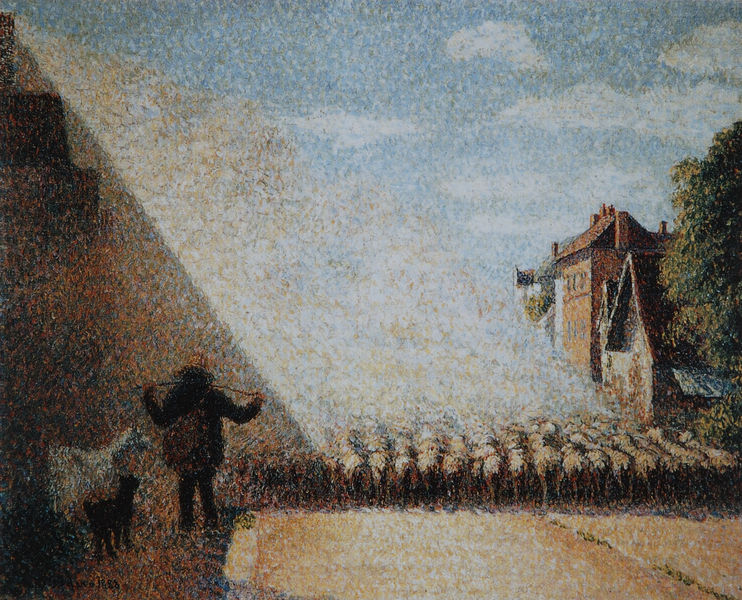
Titel: Le Troupeau de moutons. Éragny-sur-Epte, Die Schafherde in Èragny-sur-Epte
Künstler: Camille Pissarro
Institution: (Privatsammlung)
Schlagwörter: baum, blau, dunkel, gemälde, himmel, mann, schatten, weiß, wolken, bäume, dreieck, gelb, grün, impressionismus, landschaft, stadt, blumen, braun, fenster, hell, hut, licht, rücken, schwarz, strasse, dach, gebäude, haus, hund, hunde, rot, tier, tiere, weg, wolke, malerei, menge, arme, mensch, bild, öl, häuser, natur, gehen, pfad, rauch, sonne, gold, mantel, realismus, person, schulter, schornstein, stock, beine, bein, hintern, rückenansicht, man, ort, stab, pointilismus, farben, dächer, mauer, dunst, farbe, nebel, herde, treiben, duktus, lichteinfall, baumkrone, unscharf, regen, punkte, katze, lamm, schaf, rückenfigur, strich, rennen, staub, leinwand, beutel, tasche, bedrohung, verschwommen, verwischt, warme farben, siedlung, pyramide, bock, lämmer, schafe, hirte, schäfer, zeige, träger, gün, ziege, umhängetasche, ziegen, pointillismus, impressionist, auftrieb, barren, hirtenhund, hirtes, hundde, hundehirte, lasten, latenträger, schatten licht, spitzdach, schafherde, siloutte, landidylle, wolke#, schaftherde, herde im dorf, pointillierismus, monet+